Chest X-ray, PA view. Patient: 28 years old, sex F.
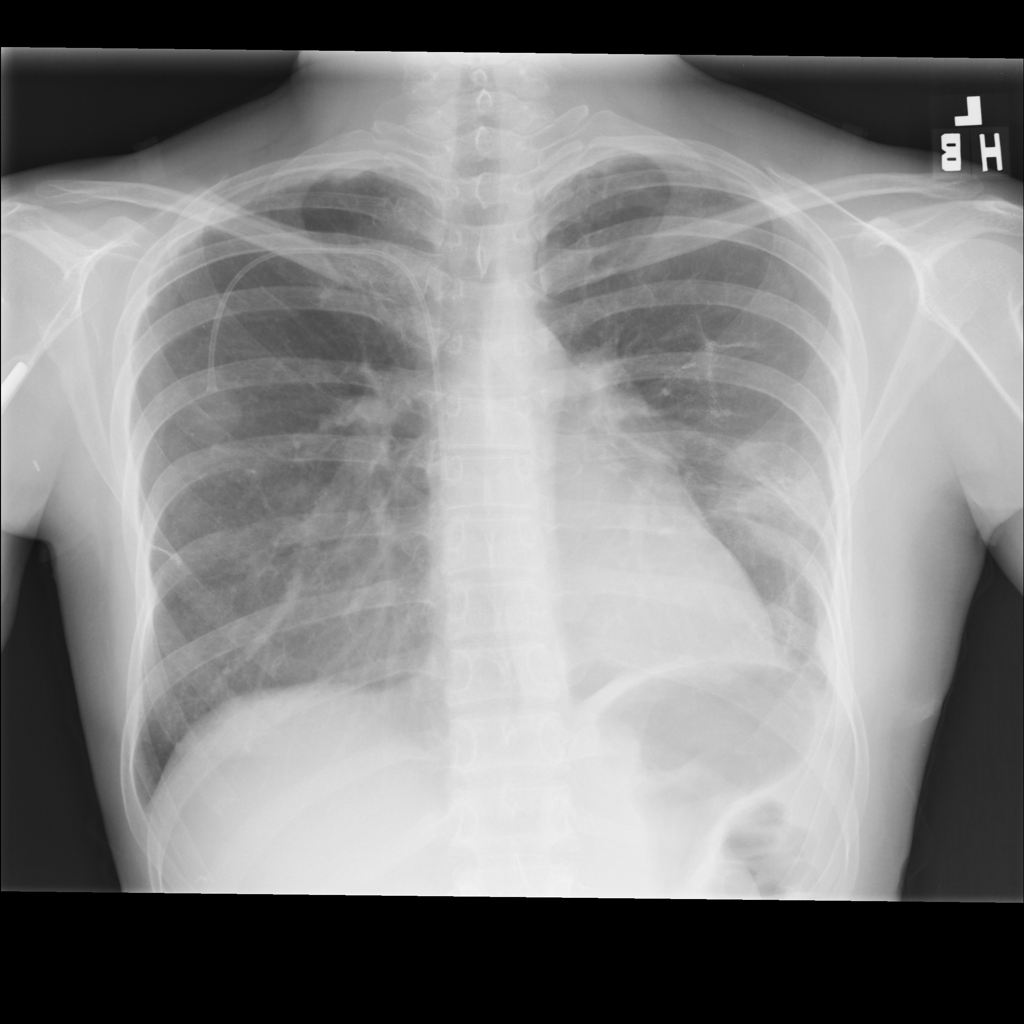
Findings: Pneumothorax